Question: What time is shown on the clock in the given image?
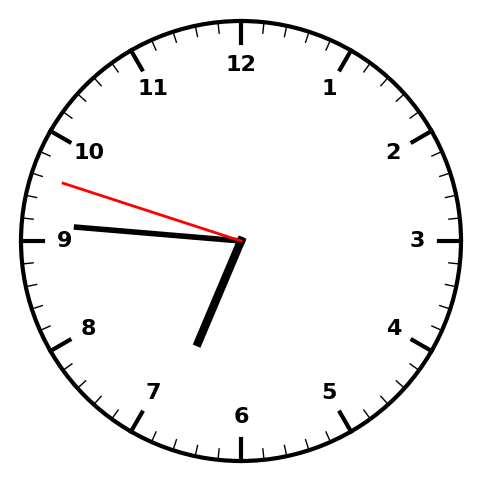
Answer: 06:45:48